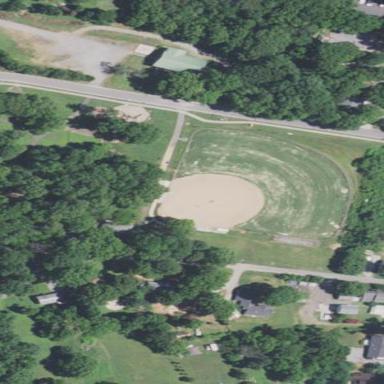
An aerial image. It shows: Baseball pitch for leisure and sports activities.